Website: apple
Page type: review-order
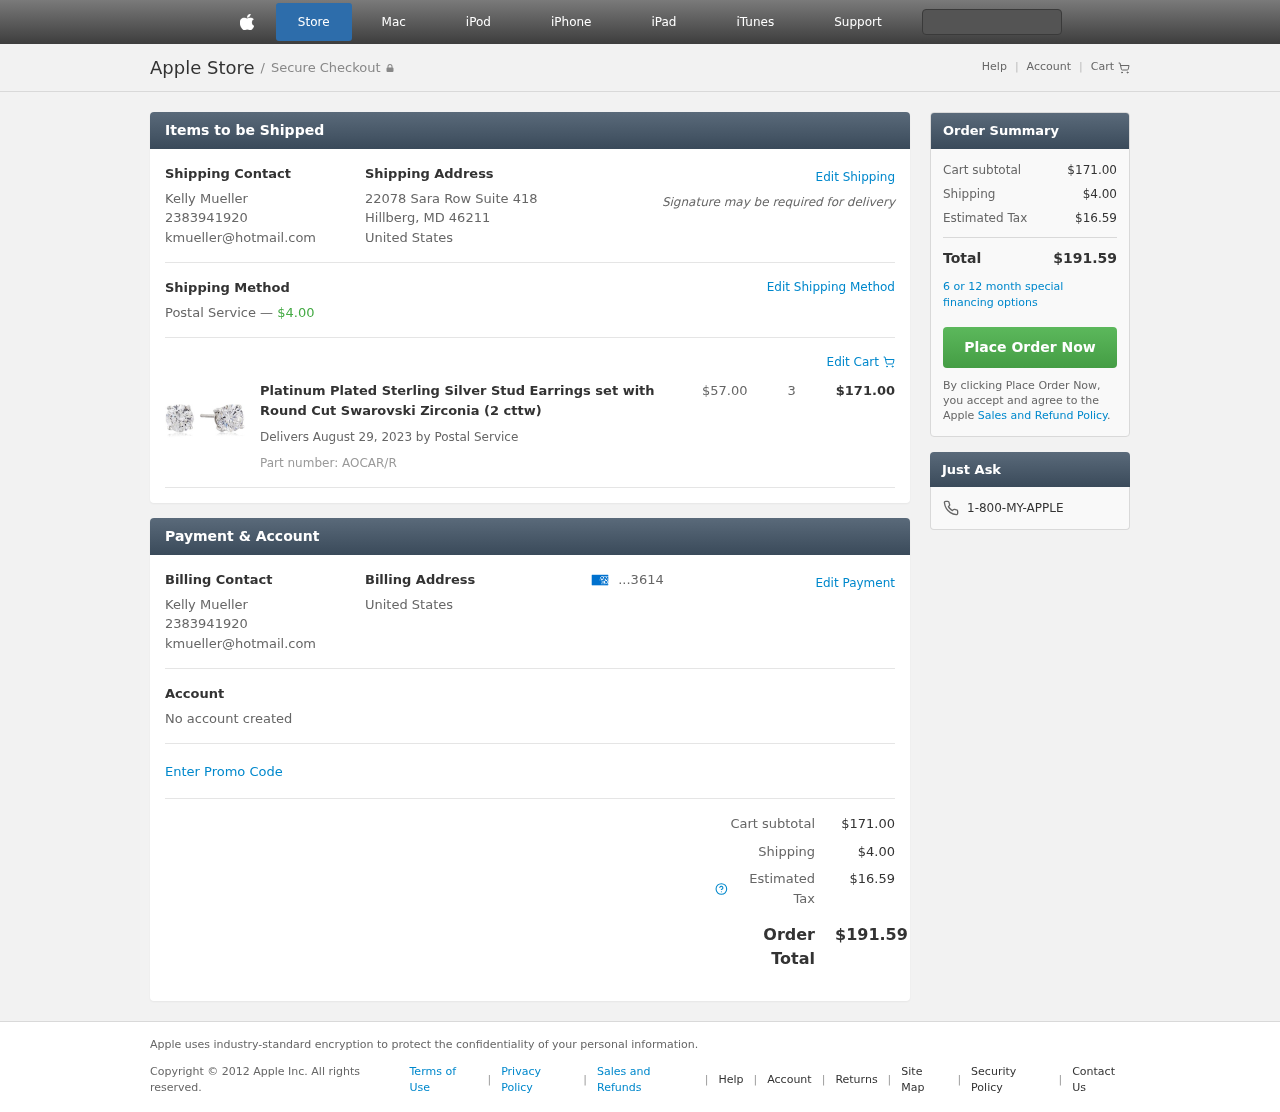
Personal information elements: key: PII_CARD_LAST4
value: ...3614
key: PII_CITY_STATE_ZIP
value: Hillberg, MD 46211
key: PII_COUNTRY
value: United States
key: PII_EMAIL
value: kmueller@hotmail.com
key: PII_EMAIL2
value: kmueller@hotmail.com
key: PII_FULLNAME
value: Kelly Mueller
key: PII_FULLNAME2
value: Kelly Mueller
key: PII_PHONE
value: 2383941920
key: PII_PHONE2
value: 2383941920
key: PII_STREET
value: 22078 Sara Row Suite 418
Product elements: key: PRODUCT1_NAME
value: Platinum Plated Sterling Silver Stud Earrings set with Round Cut Swarovski Zirconia (2 cttw)
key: PRODUCT1_PRICE
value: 57
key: PRODUCT1_QUANTITY
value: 3
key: PRODUCT1_TOTAL
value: $171.00
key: PRODUCT_PART_NUMBER
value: AOCAR/R
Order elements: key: ORDER_SHIPPING_COST
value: $4.00
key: ORDER_DELIVERY_DATE
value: Delivers August 29, 2023 by Postal Service
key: ORDER_SUBTOTAL
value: $171.00
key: ORDER_TAX
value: $16.59
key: ORDER_TOTAL
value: $191.59